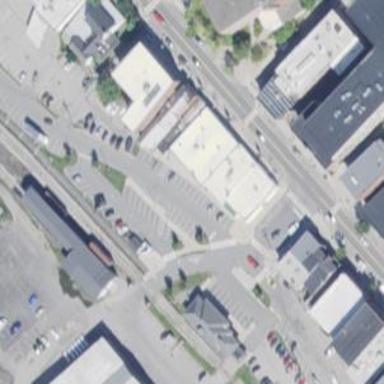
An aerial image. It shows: Parking space is available.